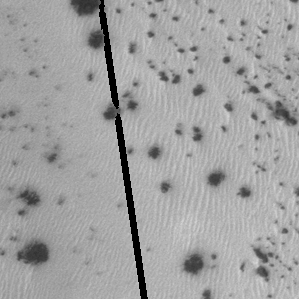
Label: frost